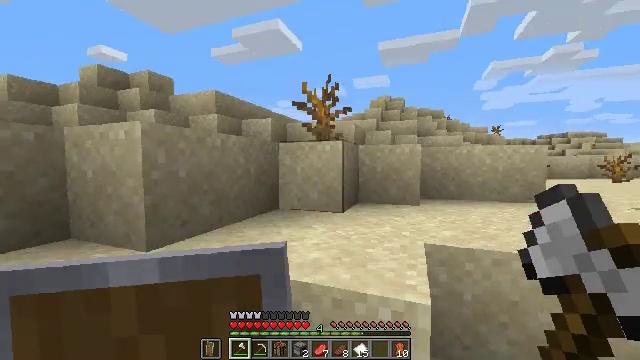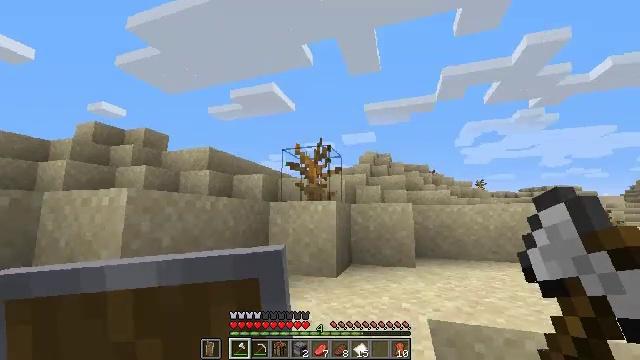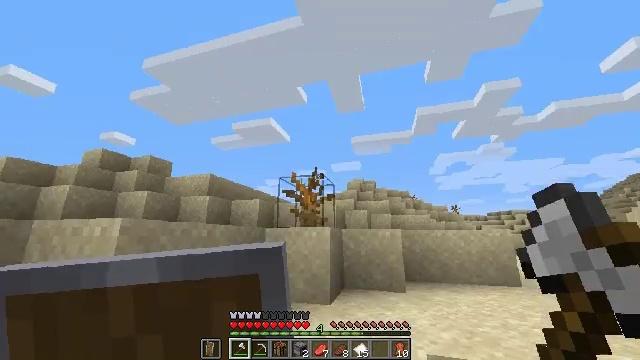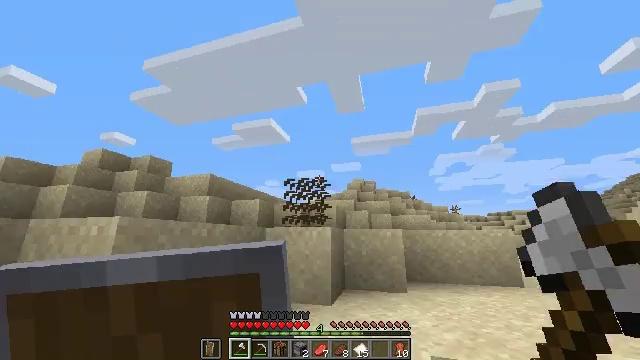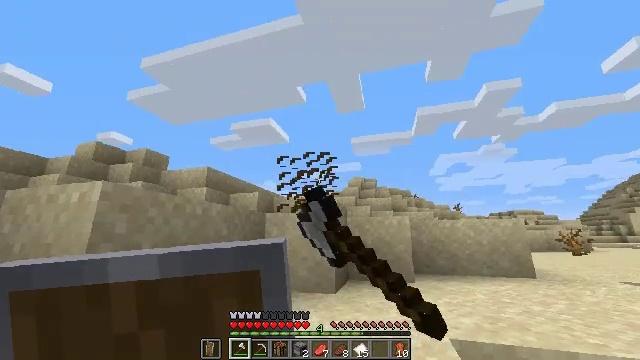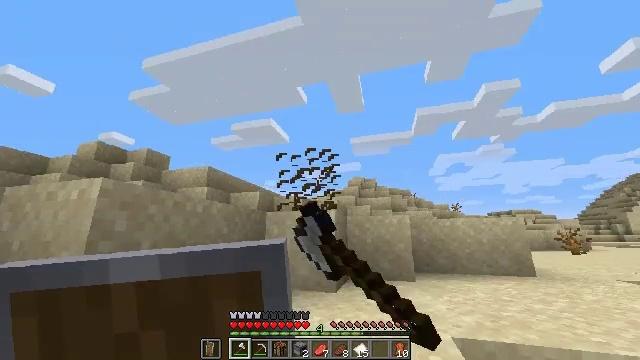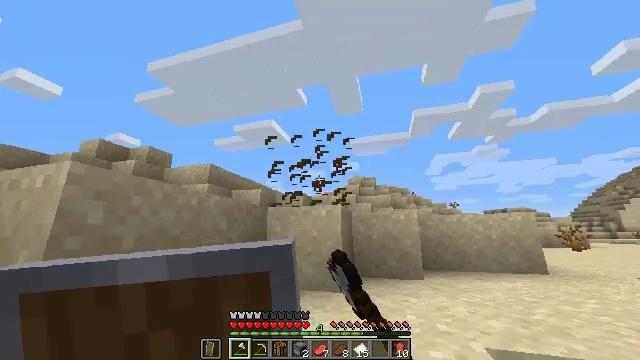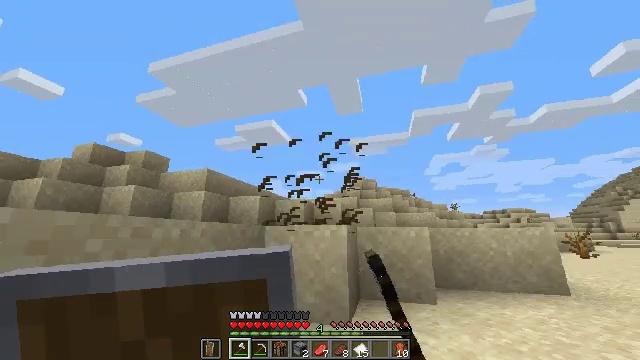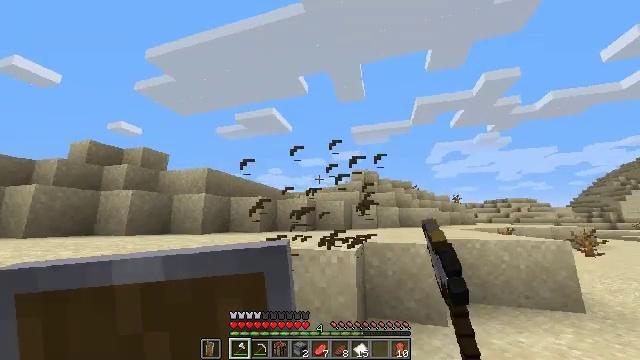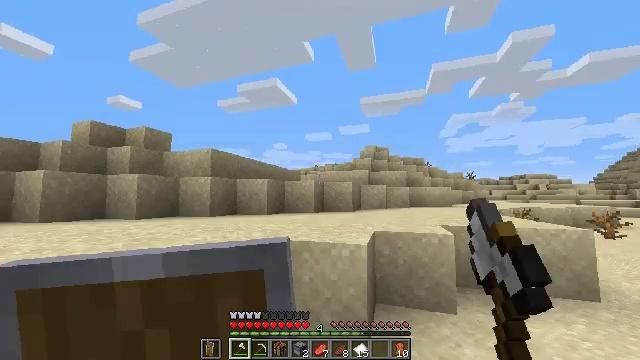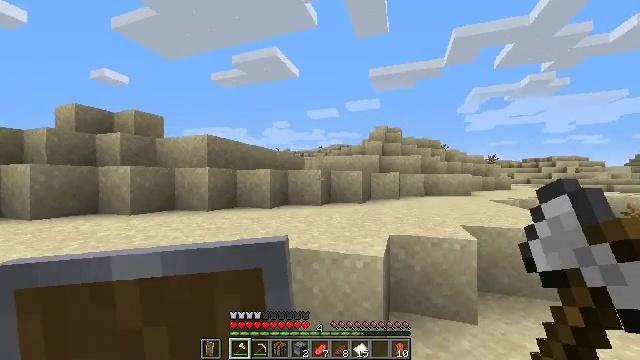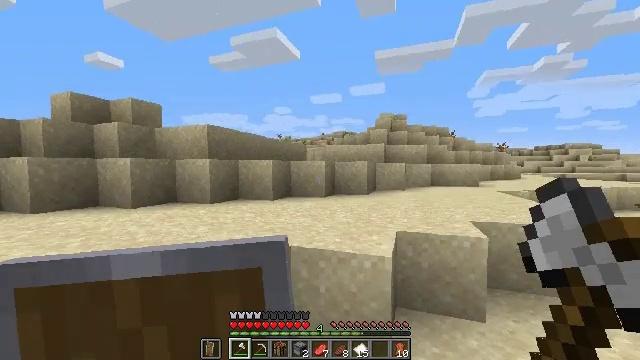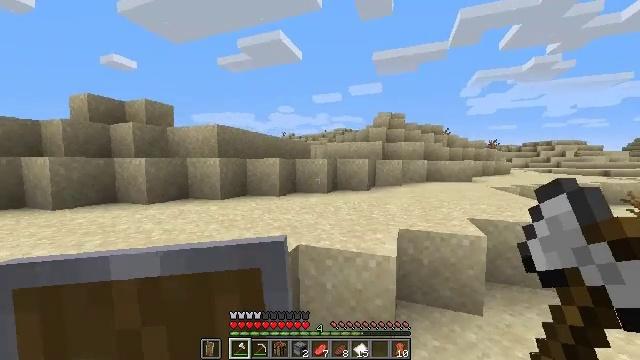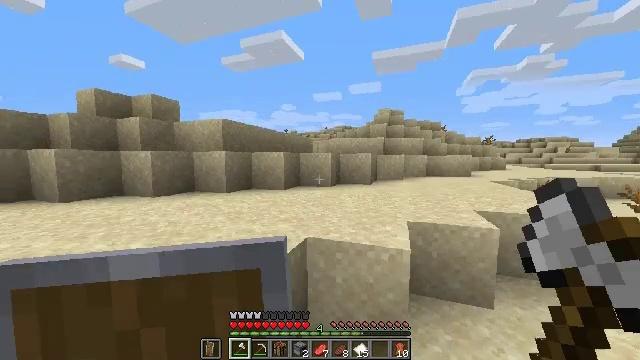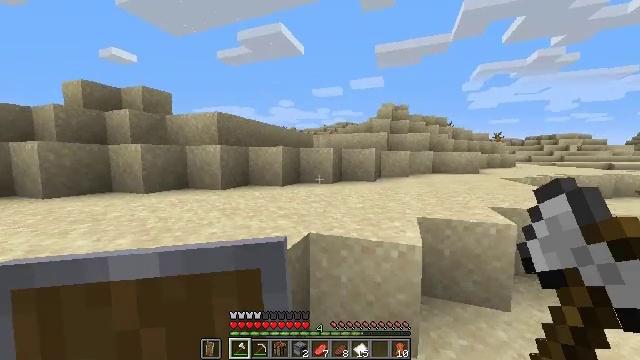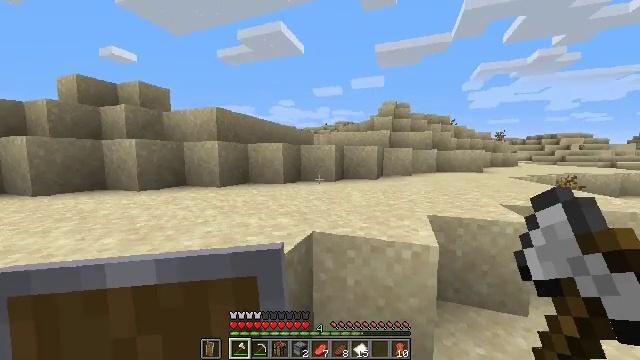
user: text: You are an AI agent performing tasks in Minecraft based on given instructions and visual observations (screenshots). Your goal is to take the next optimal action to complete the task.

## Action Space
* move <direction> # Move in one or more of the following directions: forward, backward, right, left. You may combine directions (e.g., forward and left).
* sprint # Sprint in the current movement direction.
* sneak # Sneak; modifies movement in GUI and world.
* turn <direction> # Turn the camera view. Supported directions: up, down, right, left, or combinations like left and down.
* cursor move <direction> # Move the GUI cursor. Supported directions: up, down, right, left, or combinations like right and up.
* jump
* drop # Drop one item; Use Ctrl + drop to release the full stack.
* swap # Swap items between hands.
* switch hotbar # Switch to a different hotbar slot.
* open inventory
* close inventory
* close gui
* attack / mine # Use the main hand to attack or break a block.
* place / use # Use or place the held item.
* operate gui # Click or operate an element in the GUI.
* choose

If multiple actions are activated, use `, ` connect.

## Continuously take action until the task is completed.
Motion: motion action
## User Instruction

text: Gather a dead bush.
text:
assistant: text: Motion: sprint, turn right and up, jump
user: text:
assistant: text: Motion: sprint, turn right and up, jump
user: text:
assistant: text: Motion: sprint, attack / mine, jump
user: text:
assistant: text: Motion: sprint, attack / mine, jump
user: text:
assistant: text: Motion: sprint, attack / mine, jump
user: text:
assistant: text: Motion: sprint, jump
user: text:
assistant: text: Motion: sprint, jump
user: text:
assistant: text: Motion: sprint, turn down, jump
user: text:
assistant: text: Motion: sprint, turn left and down, jump
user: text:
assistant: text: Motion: sprint, turn left and down, jump
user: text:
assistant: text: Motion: sprint, turn down, jump
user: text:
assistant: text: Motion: sprint, turn down, jump
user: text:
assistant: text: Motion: sprint, turn down, jump
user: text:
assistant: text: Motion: sprint, jump
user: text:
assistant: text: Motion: sprint, jump
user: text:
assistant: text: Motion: sprint, jump
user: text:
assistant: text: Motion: sprint, jump
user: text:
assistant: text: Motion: sprint, jump
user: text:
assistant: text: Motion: sprint, jump
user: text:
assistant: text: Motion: sprint, jump
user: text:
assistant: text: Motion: sprint, jump
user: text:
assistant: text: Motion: sprint, jump
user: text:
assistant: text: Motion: sprint, turn left and down, jump
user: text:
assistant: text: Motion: sprint, turn left and down, jump
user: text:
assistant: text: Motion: sprint, turn left
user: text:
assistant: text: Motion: sprint
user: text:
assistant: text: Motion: sprint
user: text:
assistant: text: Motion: sprint
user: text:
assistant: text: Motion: sprint
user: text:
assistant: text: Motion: sprint, turn left, jump